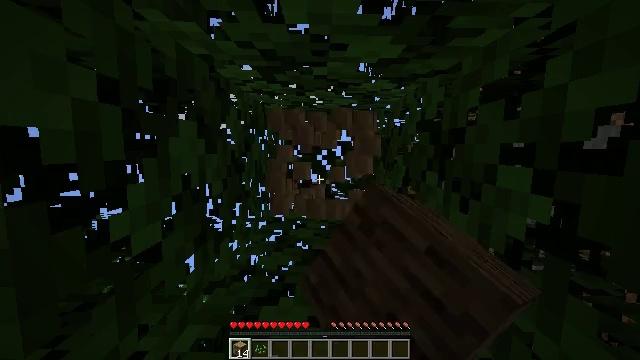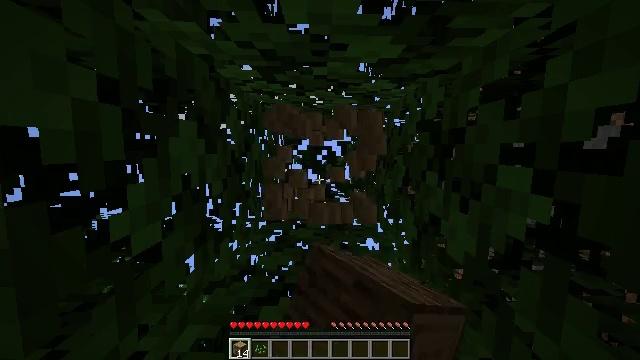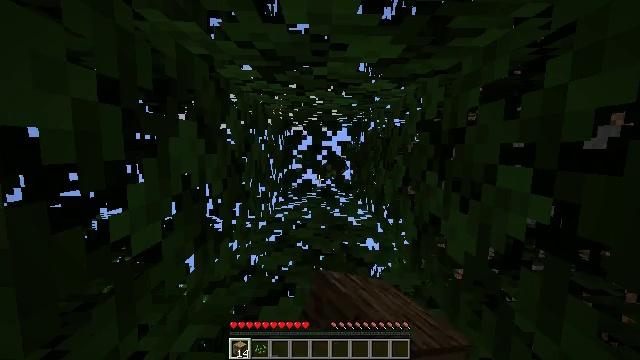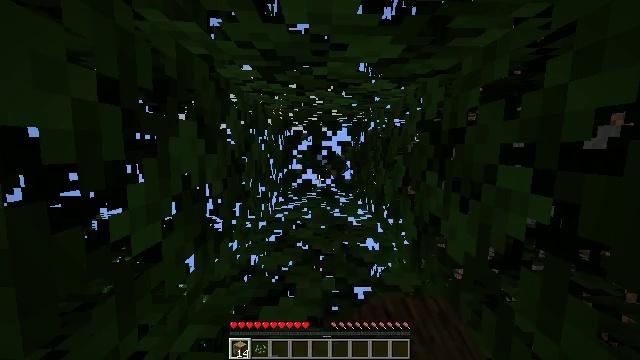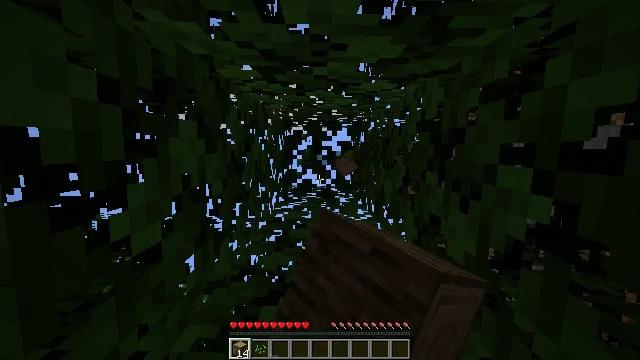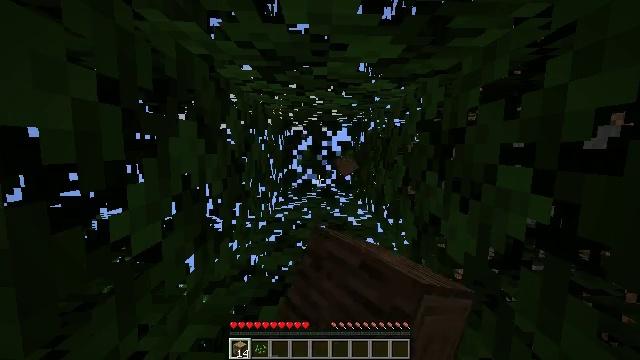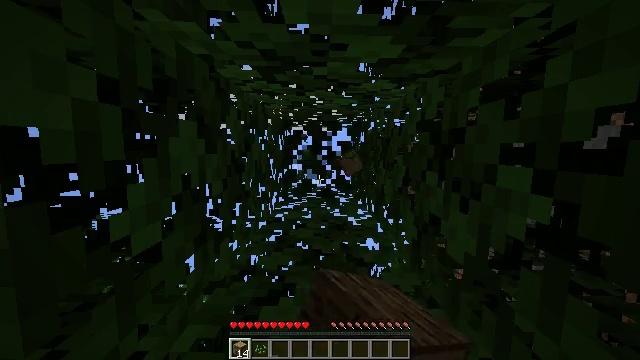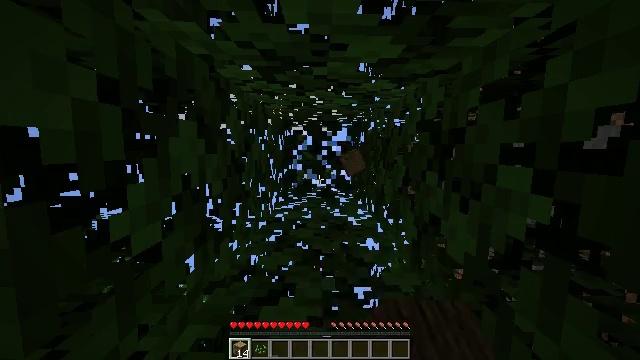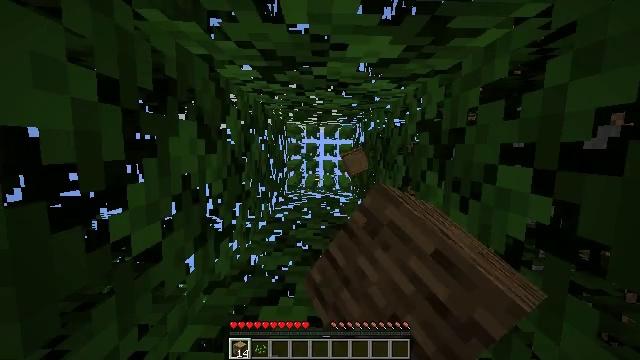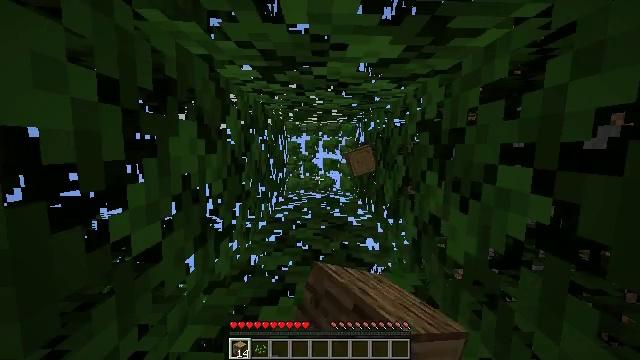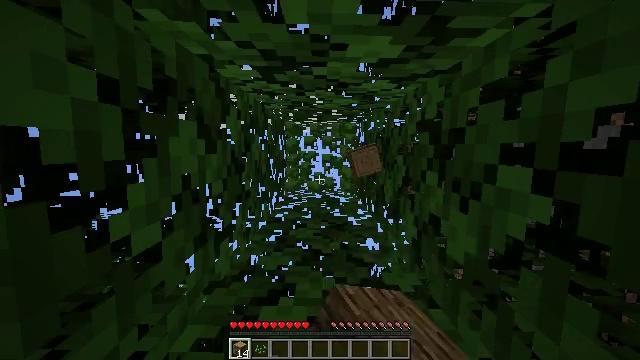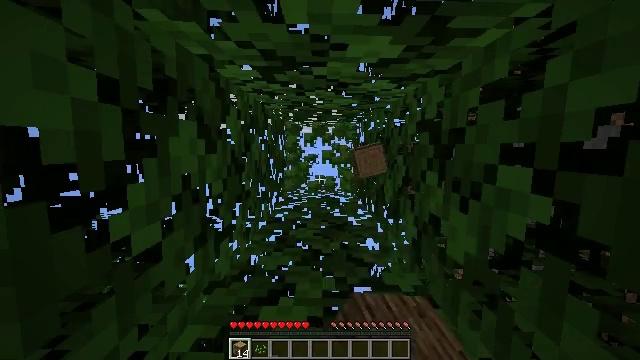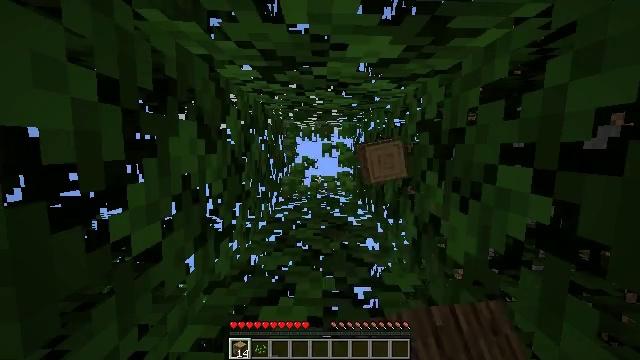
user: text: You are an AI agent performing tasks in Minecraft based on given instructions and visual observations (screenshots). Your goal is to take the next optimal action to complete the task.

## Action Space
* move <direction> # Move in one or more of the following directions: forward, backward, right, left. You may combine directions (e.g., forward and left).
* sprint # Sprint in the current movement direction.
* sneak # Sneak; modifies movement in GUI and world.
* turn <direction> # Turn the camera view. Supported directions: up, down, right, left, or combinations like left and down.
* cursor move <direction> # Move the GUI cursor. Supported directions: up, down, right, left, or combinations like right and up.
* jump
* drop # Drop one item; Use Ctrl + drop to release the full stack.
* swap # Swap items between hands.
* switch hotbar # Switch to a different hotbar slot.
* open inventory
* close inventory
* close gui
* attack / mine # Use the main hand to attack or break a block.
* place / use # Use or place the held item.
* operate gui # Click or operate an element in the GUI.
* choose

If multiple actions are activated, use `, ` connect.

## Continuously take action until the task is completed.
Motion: motion action
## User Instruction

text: Gather oak leaves by attacking.
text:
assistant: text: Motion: attack / mine
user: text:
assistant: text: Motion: attack / mine
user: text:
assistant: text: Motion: attack / mine
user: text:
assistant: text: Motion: attack / mine
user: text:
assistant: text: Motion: attack / mine
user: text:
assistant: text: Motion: attack / mine
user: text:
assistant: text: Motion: attack / mine
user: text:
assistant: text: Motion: attack / mine
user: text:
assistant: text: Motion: attack / mine
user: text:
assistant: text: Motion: attack / mine
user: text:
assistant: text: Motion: attack / mine
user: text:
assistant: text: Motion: attack / mine
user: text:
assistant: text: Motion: no_op